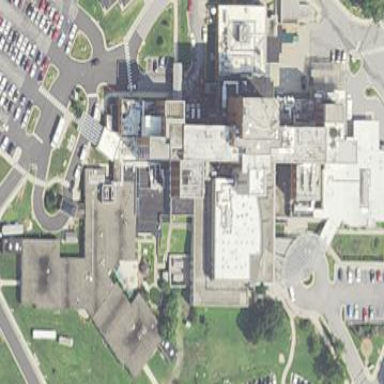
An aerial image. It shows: Hospital building.